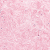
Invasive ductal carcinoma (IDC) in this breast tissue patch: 0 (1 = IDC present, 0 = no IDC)